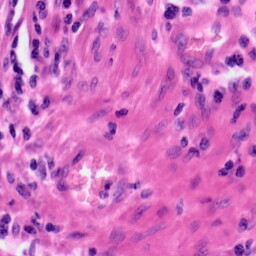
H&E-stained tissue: Colon